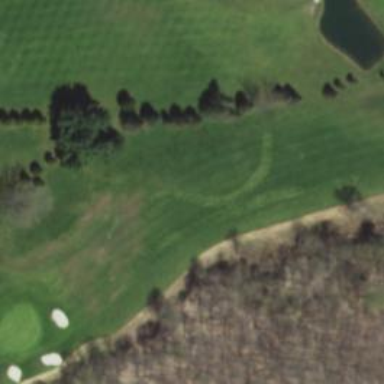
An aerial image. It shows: View of golf hole.